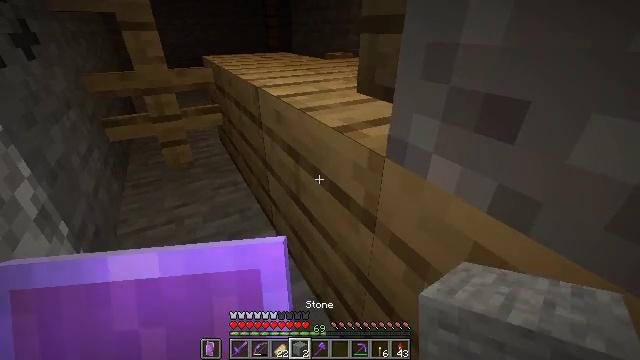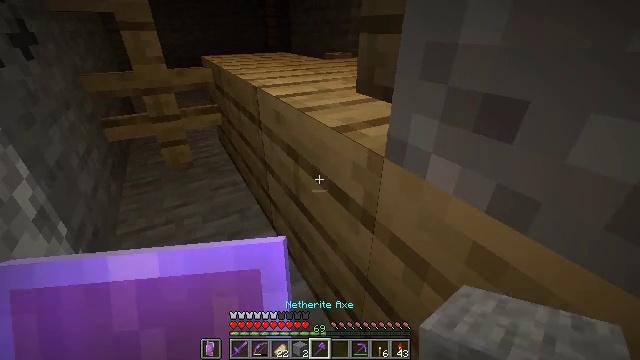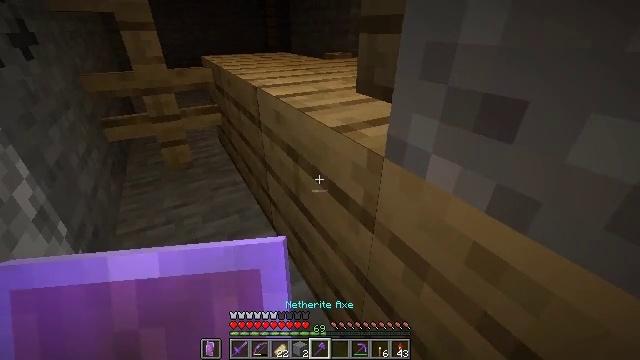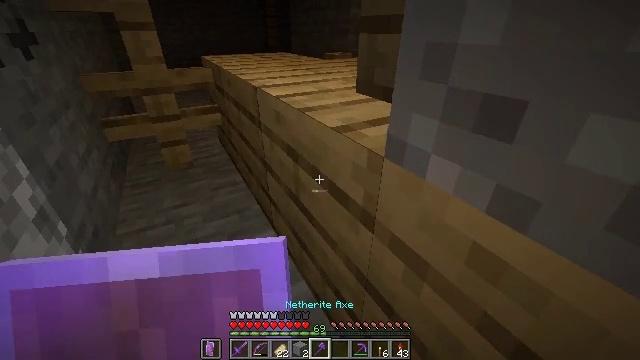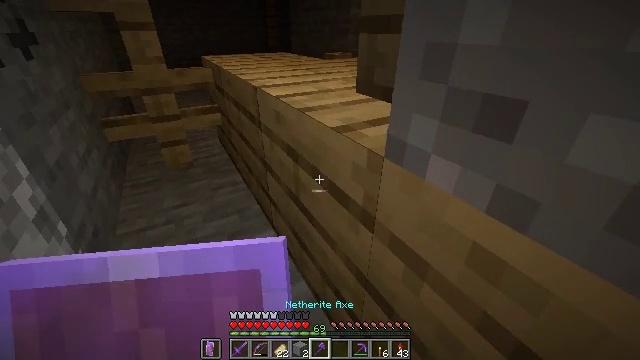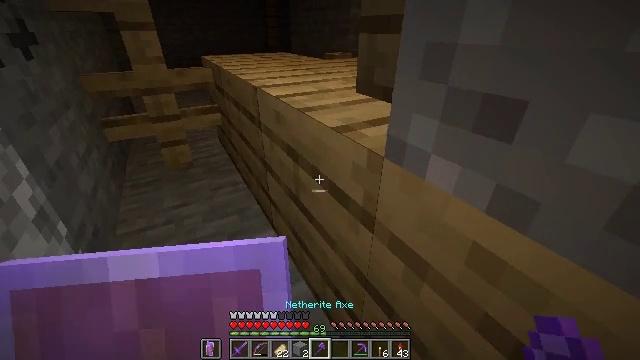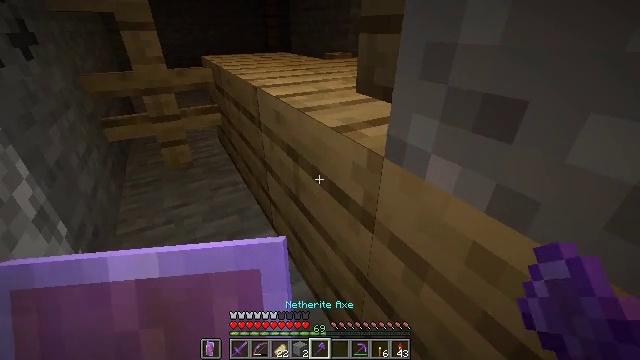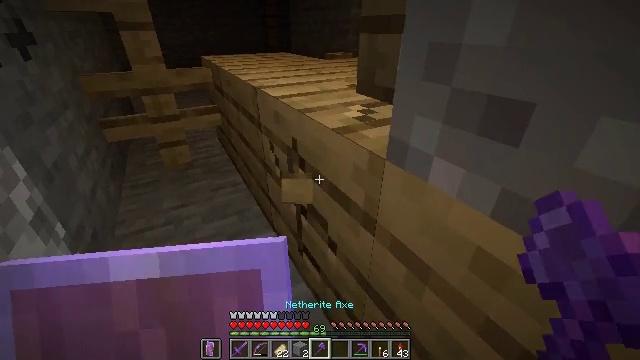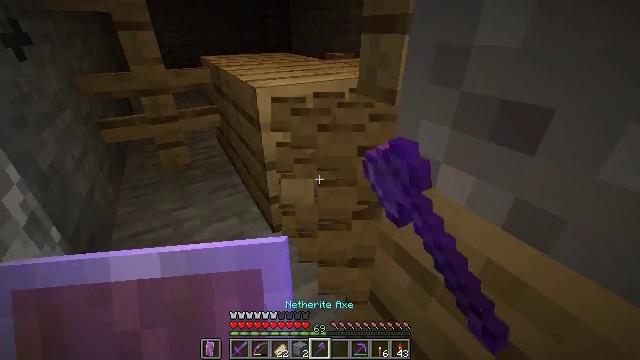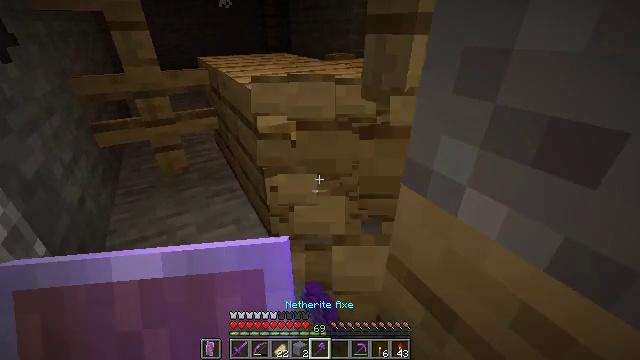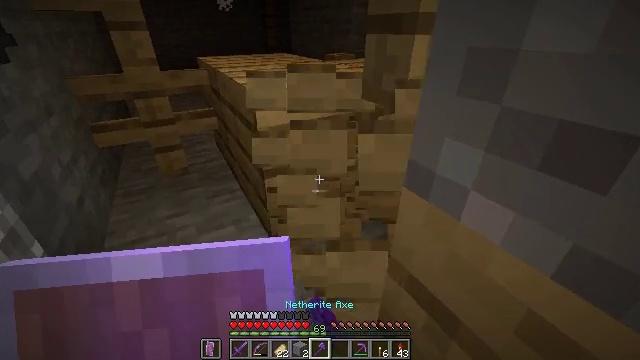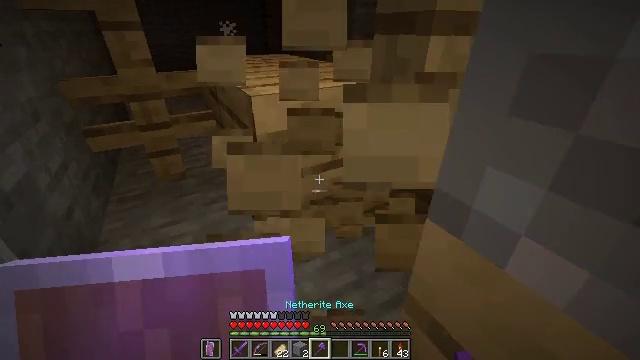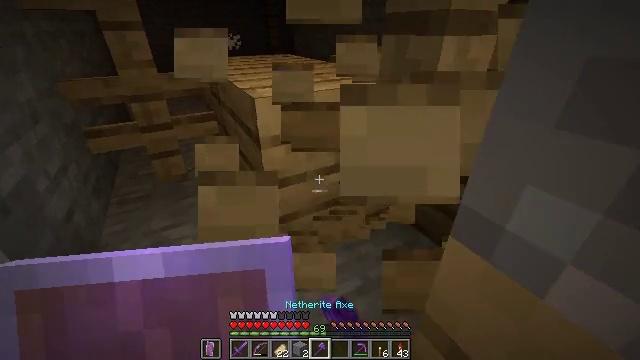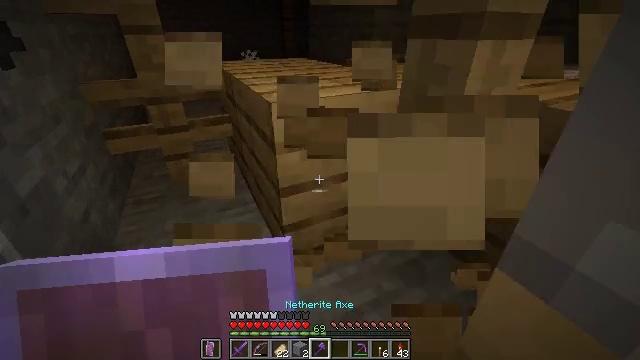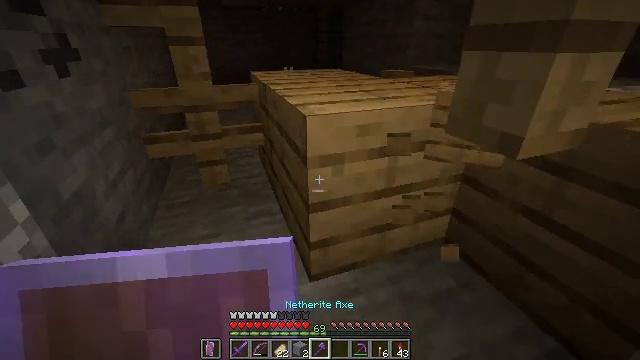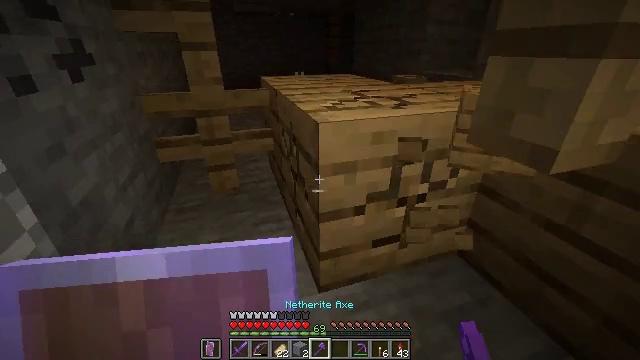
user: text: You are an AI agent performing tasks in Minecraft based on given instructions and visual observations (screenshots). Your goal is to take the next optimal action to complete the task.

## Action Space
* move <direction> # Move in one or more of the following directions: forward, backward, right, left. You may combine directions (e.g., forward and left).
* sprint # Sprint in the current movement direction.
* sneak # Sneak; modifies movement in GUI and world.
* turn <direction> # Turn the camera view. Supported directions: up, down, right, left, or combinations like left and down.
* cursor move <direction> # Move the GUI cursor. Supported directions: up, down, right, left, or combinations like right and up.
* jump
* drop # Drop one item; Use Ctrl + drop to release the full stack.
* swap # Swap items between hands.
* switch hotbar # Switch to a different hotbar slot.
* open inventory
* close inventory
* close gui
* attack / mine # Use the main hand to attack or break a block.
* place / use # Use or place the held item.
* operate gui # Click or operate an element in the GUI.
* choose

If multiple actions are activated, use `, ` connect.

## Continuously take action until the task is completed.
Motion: motion action
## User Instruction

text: Attack the oak planks to recycle it.
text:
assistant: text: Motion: sneak
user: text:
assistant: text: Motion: sneak
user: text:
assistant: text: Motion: sneak
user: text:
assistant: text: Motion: sneak
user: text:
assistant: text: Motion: sneak
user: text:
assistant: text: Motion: sneak
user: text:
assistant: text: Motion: move forward, sneak, attack / mine
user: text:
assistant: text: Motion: move forward, sneak, attack / mine
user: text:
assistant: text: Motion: move forward, sneak, attack / mine
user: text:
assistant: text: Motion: move forward, sneak, attack / mine
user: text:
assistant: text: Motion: move forward, sneak, attack / mine
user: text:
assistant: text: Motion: move forward, sneak, attack / mine
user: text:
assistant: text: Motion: move forward, sneak, turn left, attack / mine
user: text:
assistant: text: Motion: move forward, sneak, turn left and up, attack / mine
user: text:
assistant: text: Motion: move forward, sneak, turn left, attack / mine
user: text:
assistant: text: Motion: move forward, sneak, attack / mine
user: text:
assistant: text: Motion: move forward, sneak, attack / mine
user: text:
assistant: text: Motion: move forward, sneak, attack / mine
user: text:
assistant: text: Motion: move forward, sneak, attack / mine
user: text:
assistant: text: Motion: move forward, sneak, attack / mine
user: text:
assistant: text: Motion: move forward, sneak, attack / mine
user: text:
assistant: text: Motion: move forward, sneak, turn up, attack / mine
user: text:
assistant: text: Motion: move forward, sneak, turn right and up, attack / mine
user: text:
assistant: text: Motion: move forward, sneak, turn right and up, attack / mine
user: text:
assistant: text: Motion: move forward, sneak, turn right, attack / mine
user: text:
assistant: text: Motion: move forward, sneak, turn right, attack / mine
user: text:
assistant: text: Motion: sneak, turn right, attack / mine
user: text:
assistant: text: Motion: move left, sneak, turn right, attack / mine
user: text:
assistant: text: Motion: move left, sneak, turn right, attack / mine
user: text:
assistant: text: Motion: move left, sneak, turn right, attack / mine